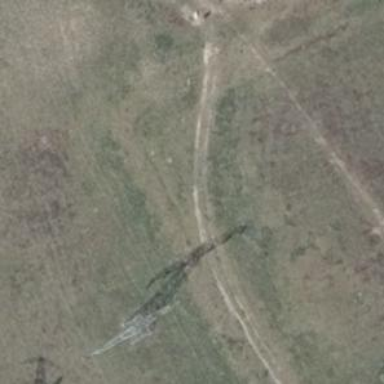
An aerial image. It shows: Grassy track with grade 5 track type.